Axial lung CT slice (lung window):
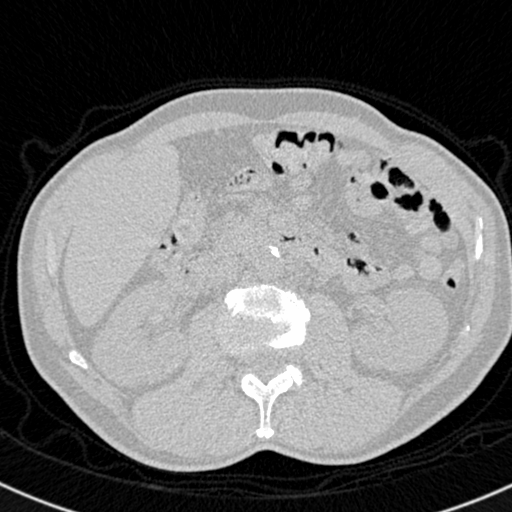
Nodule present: no